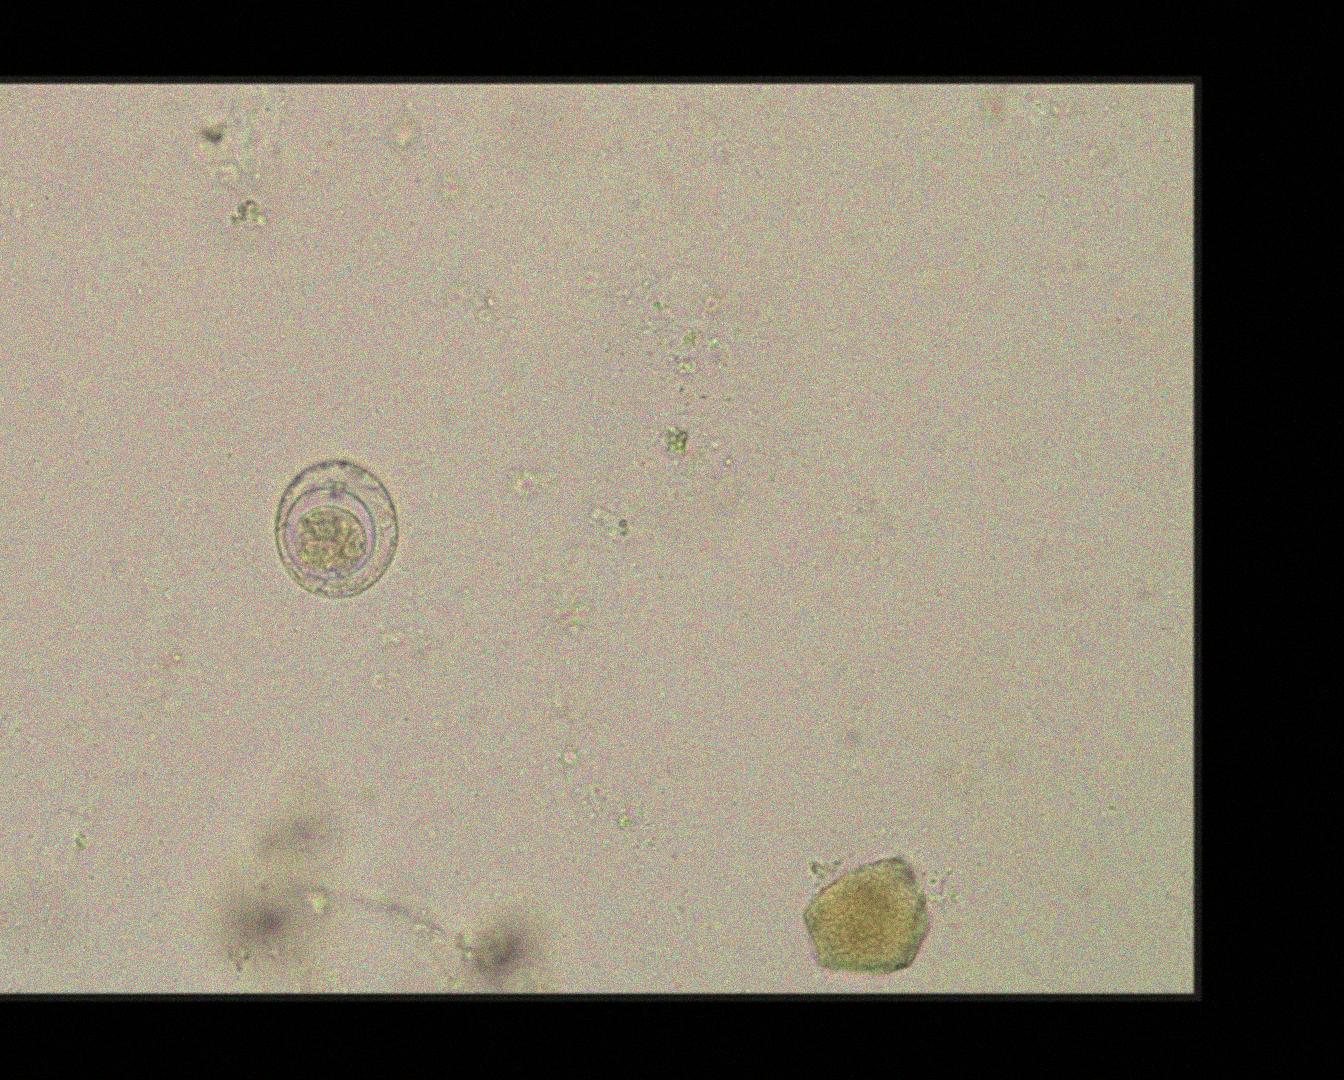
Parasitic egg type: Hymenolepis nana